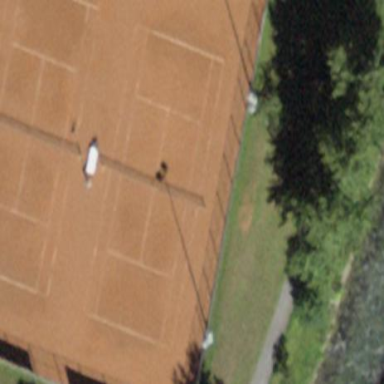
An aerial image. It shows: Tennis court in leisure pitch.